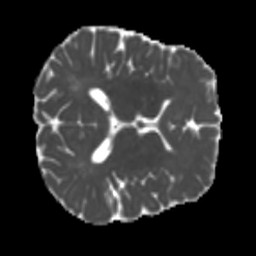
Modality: MD
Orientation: axial
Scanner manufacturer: siemens
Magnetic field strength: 3 T
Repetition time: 4 s
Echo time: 0.0594 s